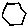
Label: hexagon